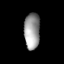
Tissue: lung
Cell type: Epithelial cells
Senescence score: 0.2255
Nuclear area (px): 560
Mean DAPI intensity: 153.8125